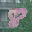
Label: 8